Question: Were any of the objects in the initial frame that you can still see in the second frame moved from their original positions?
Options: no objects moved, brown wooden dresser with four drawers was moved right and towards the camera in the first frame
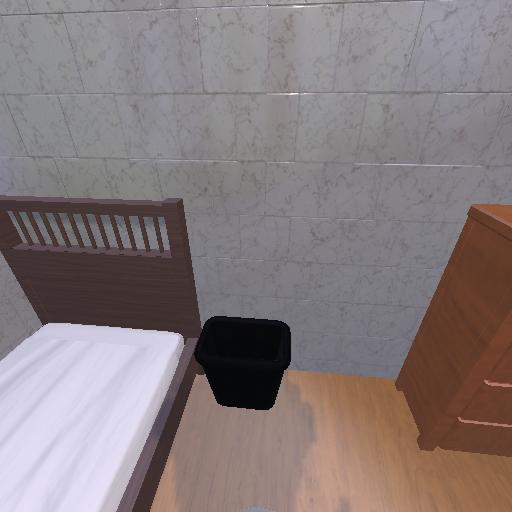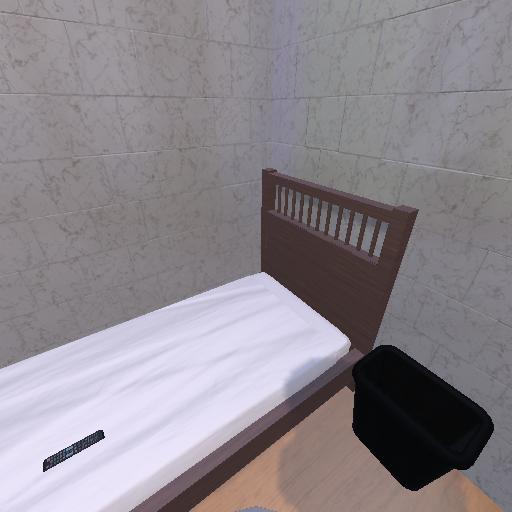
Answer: no objects moved